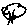
Label: tree